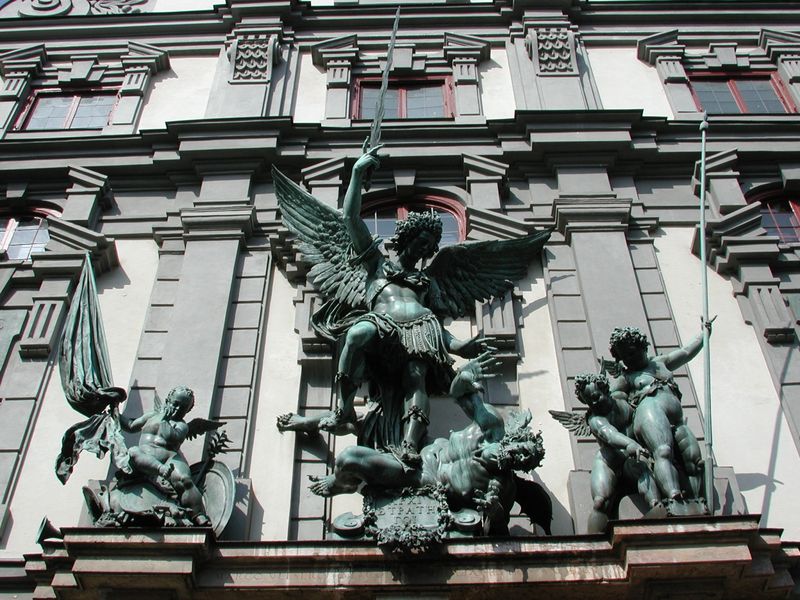
Titel: Hl. Michael als Sieger über Luzifer
Künstler: Hans Reichle
Standort: Augsburg, Zeughaus (EU - D - B)
Schlagwörter: flügel, kampf, mann, nackt, weiß, menschen, fenster, grau, ausblick, haus, rot, tuch, beige, barock, mensch, vorhang, kirche, klassizismus, renaissance, fliegen, engel, putte, skulptur, statue, schrift, fassade, italien, fahne, flagge, pilaster, romantik, banner, lanze, tafel, stuck, bronze, foto, fotografie, münchen, palast, palazzo, kupfer, schwert, sieg, sims, teufel, sturz, heiliger, lanzen, speer, putti, luzifer, drachen, drachentöter, georg, michael, abwehr, bauplastik, schilde, barokc, flammenschwert, 1680, skulütur, apxi, etpath